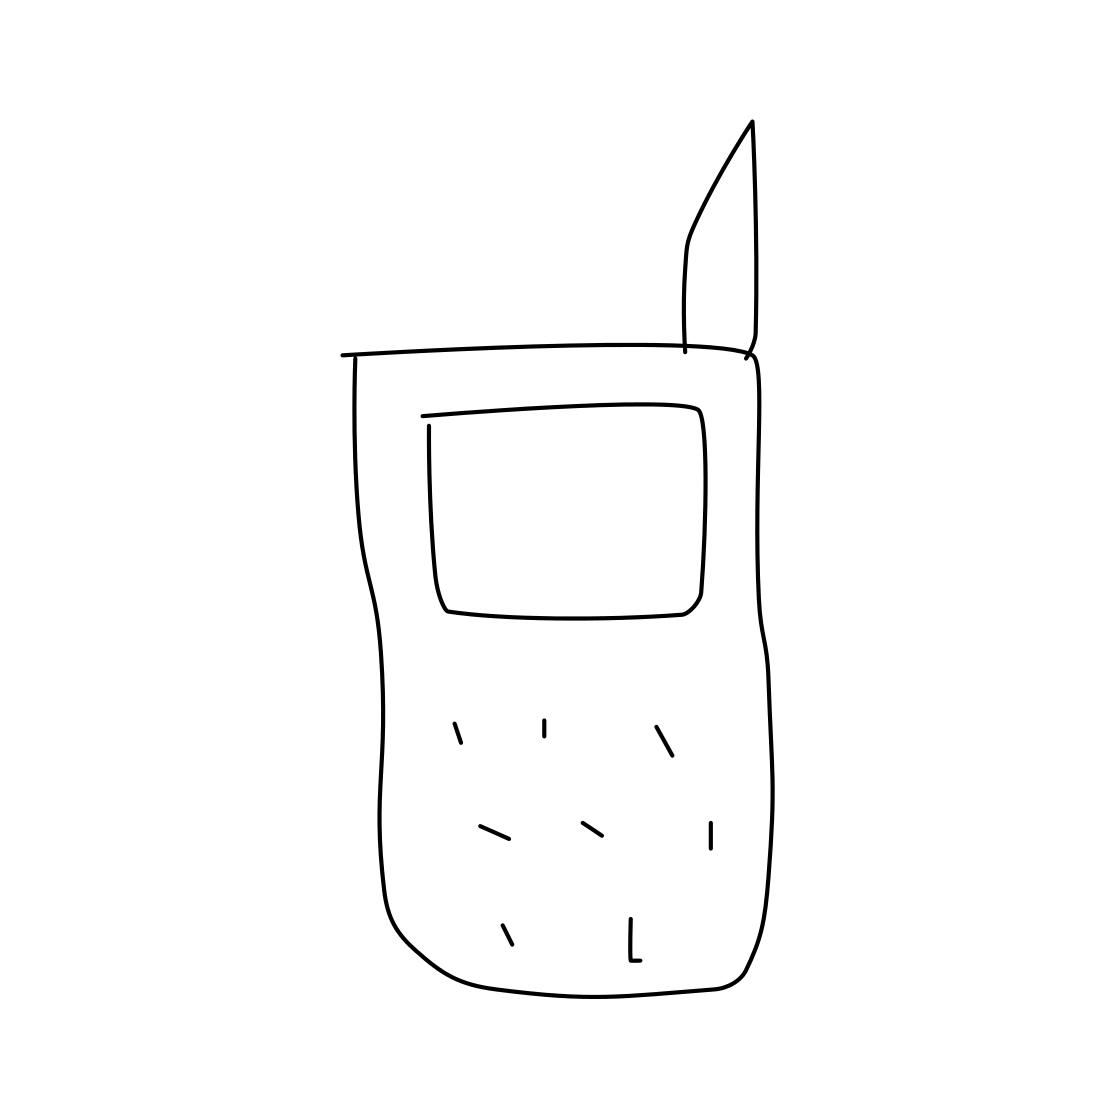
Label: cell phone